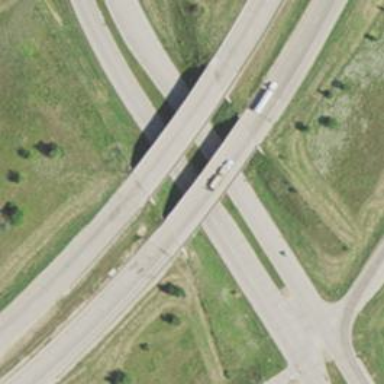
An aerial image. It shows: Bridge over motorway.